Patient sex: M
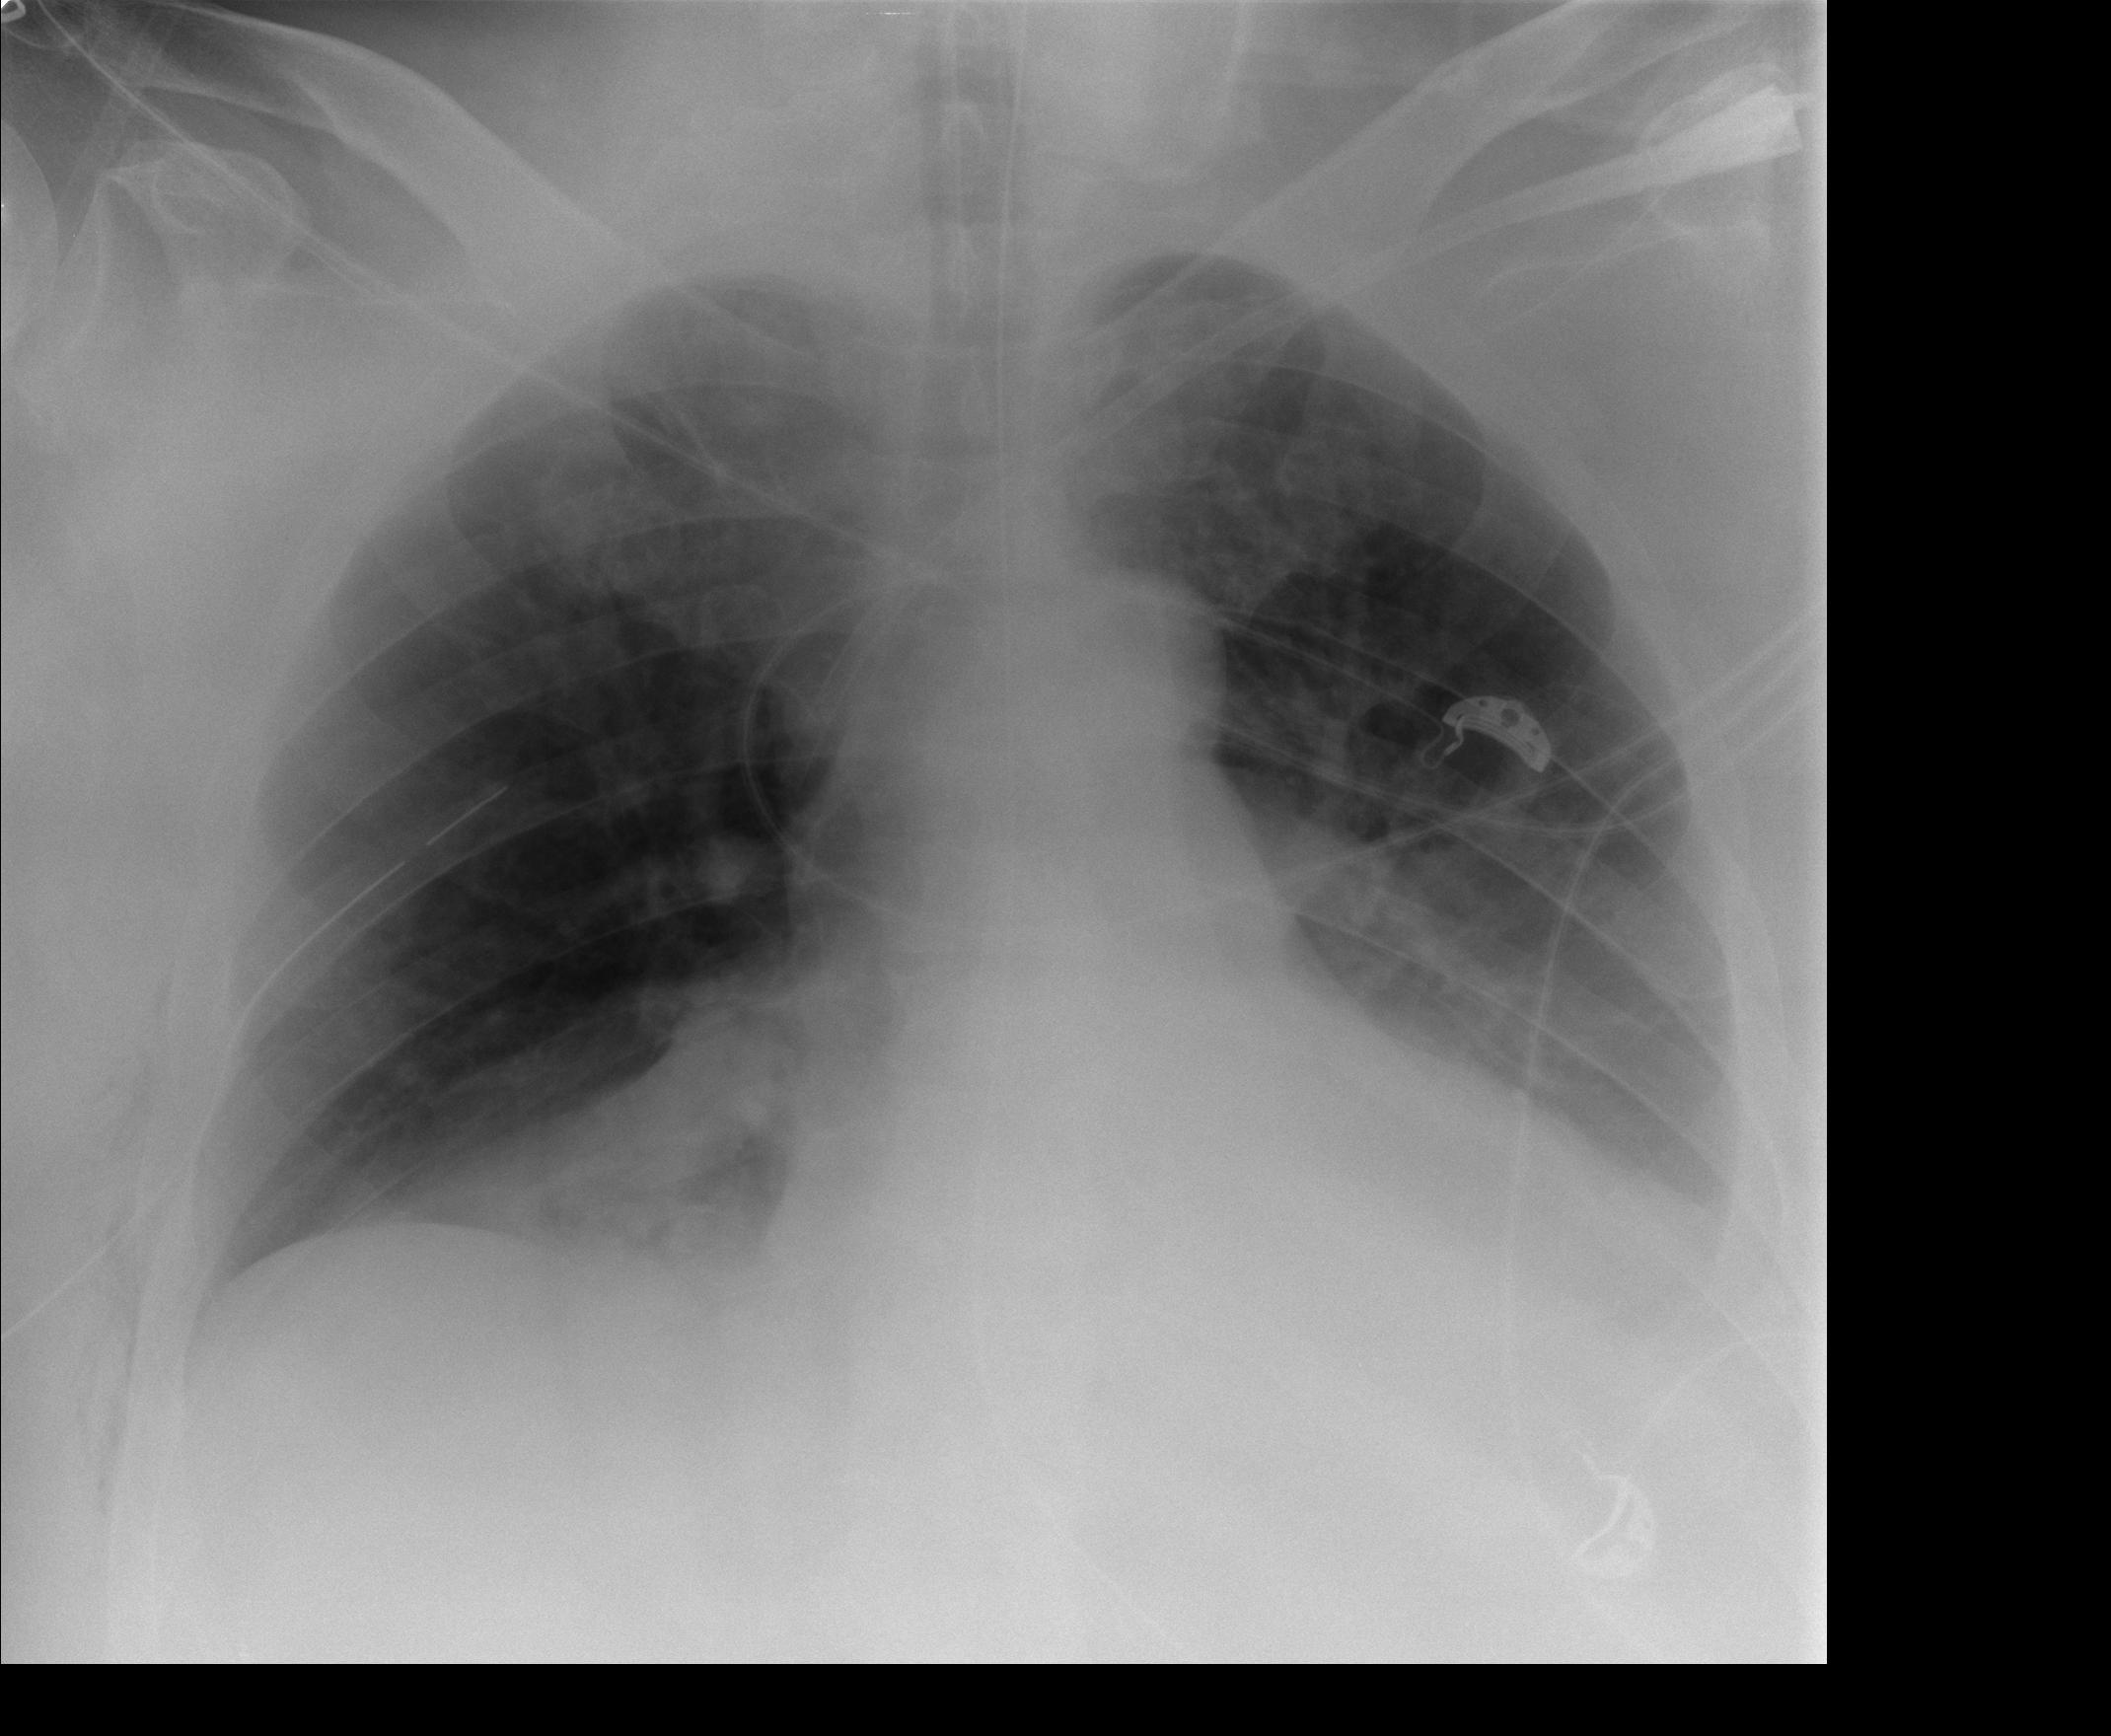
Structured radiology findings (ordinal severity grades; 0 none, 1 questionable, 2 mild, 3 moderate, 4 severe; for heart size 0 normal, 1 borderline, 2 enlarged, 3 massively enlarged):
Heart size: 0
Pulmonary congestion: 0
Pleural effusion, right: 0
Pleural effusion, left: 2
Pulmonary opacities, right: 0
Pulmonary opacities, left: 0
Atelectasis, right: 0
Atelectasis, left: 2